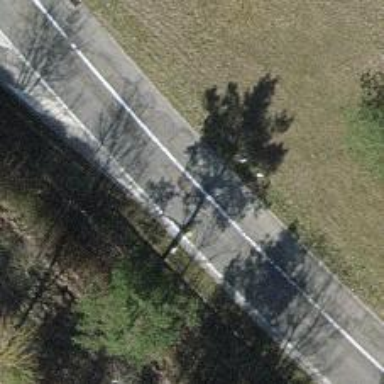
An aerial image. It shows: Secondary road.